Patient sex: M
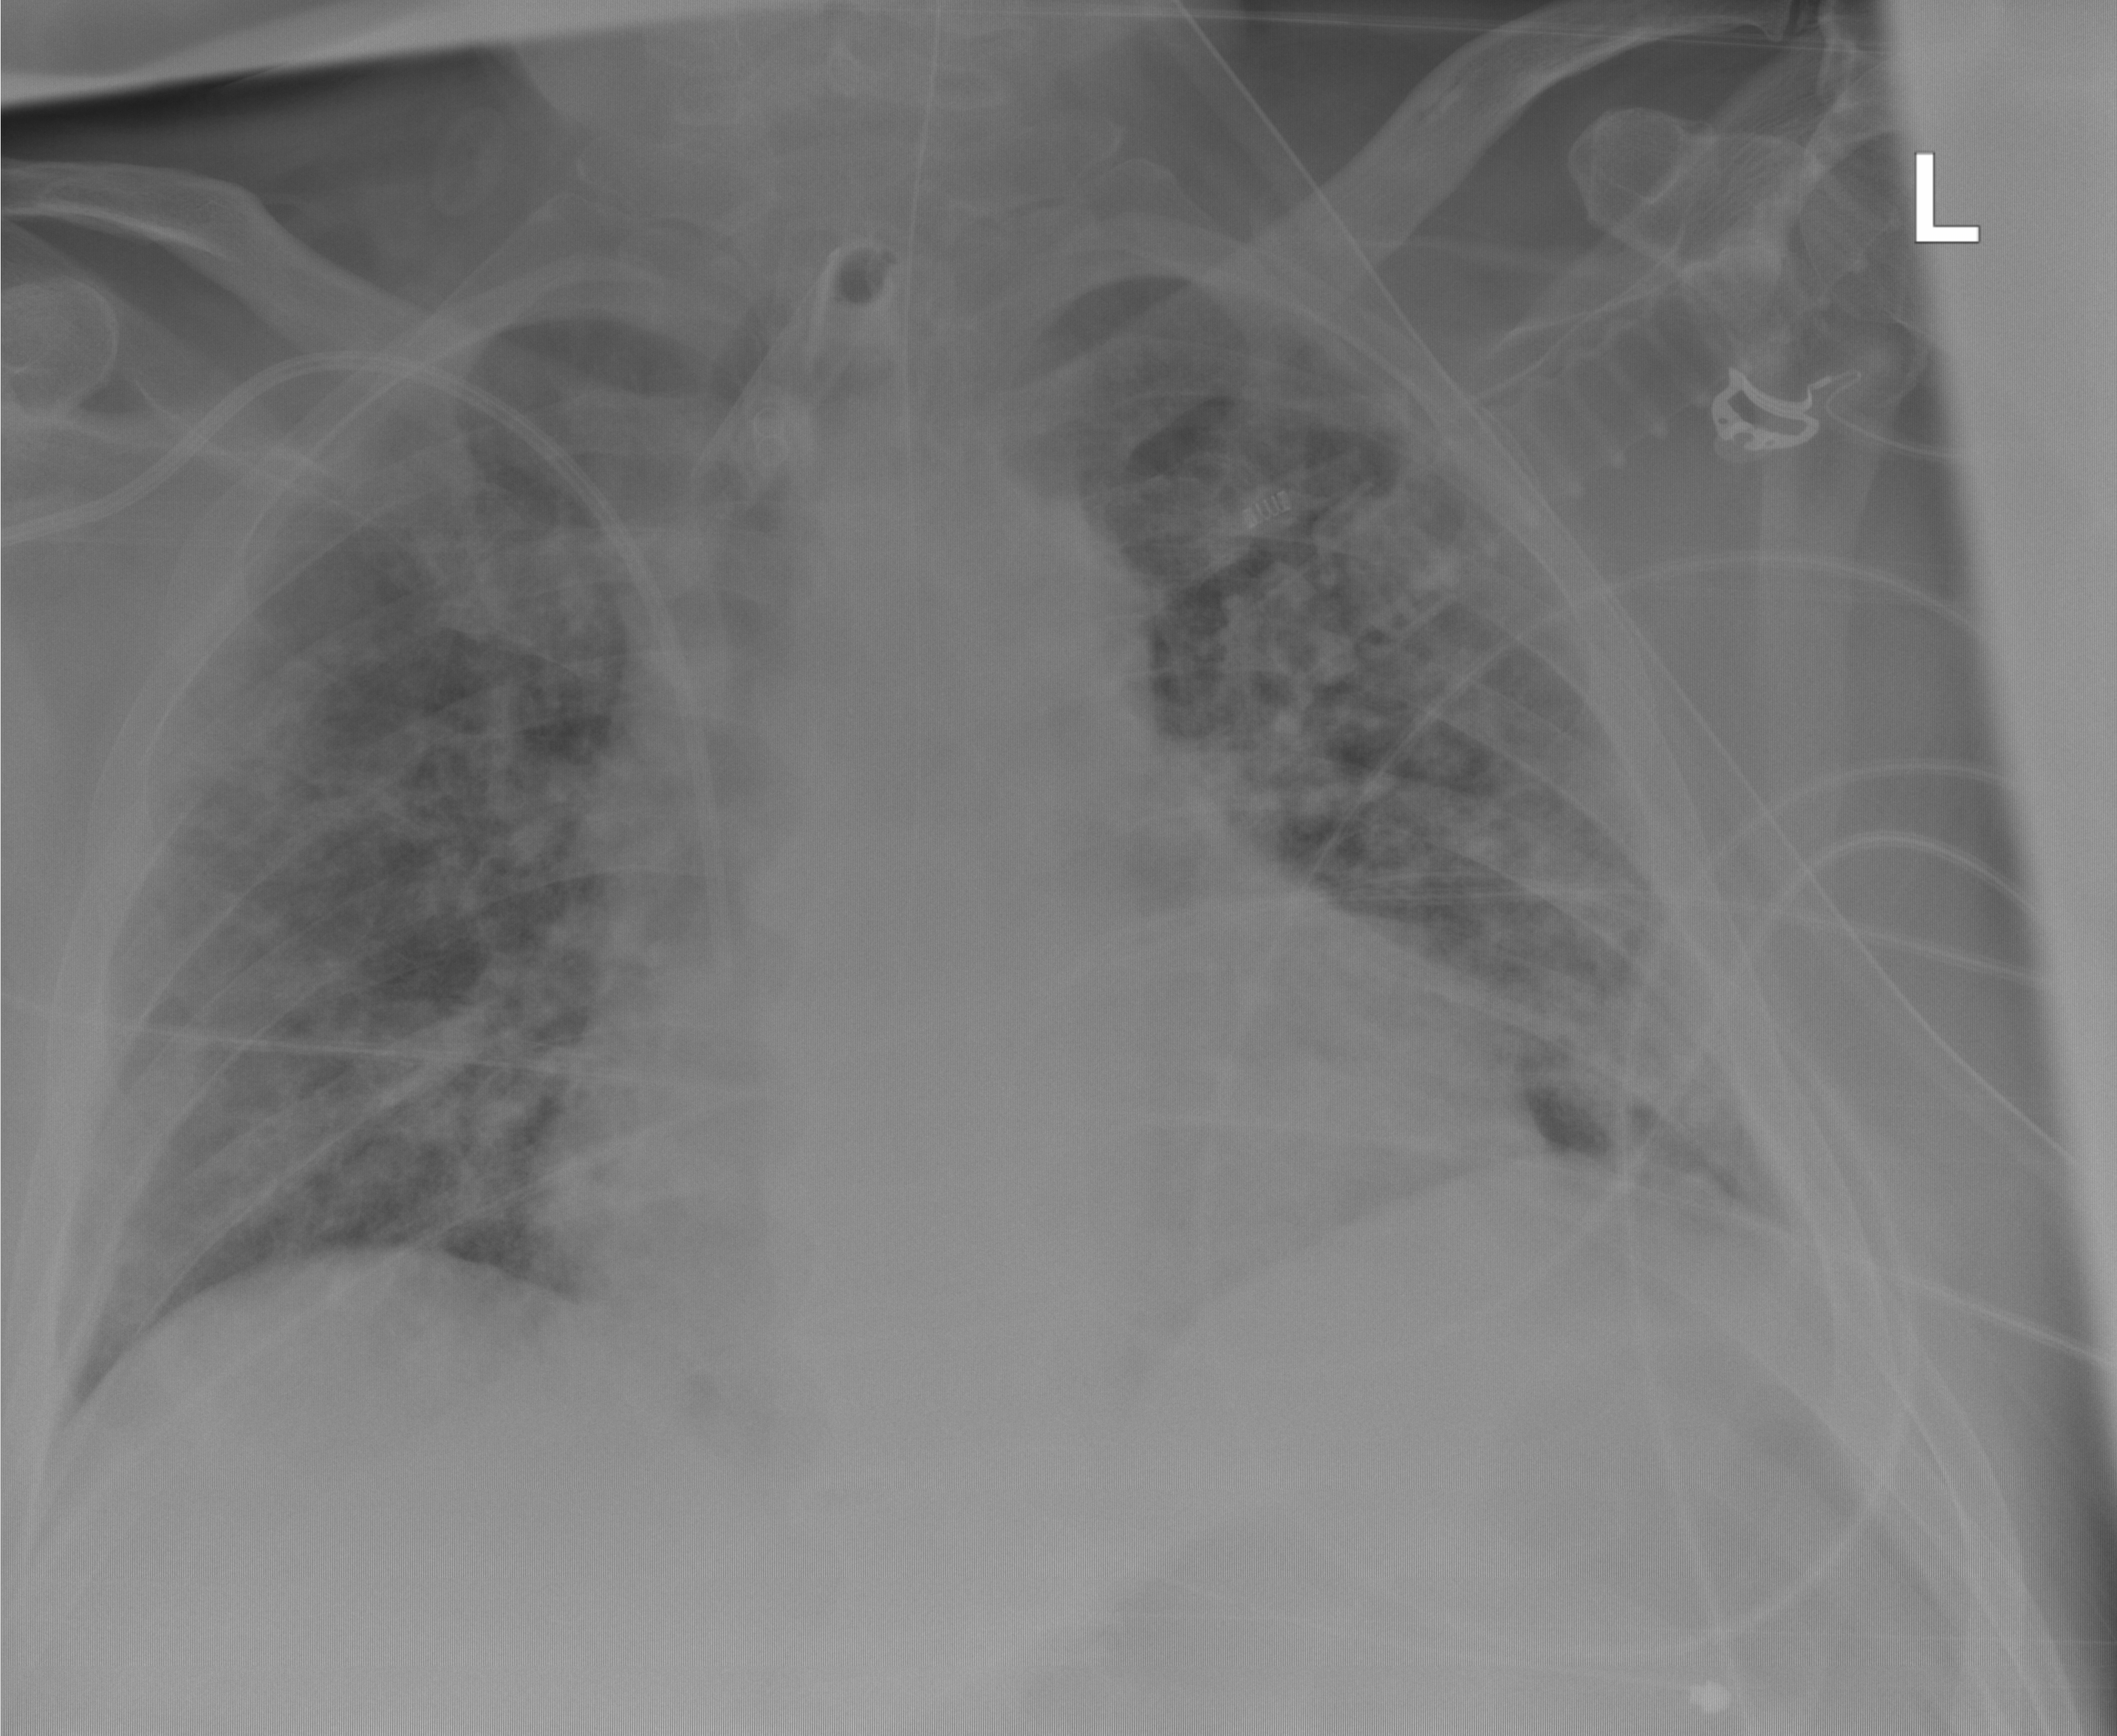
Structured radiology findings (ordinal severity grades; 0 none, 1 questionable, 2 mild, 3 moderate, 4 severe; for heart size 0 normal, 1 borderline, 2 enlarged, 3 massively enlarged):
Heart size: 1
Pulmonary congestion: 2
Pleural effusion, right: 0
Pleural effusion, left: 0
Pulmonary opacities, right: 3
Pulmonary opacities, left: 3
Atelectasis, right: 0
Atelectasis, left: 0